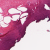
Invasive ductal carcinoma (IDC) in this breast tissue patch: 0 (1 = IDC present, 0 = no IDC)